Aerial crown-view tile of a tropical tree (Barro Colorado Island, Panama), acquired 20250715:
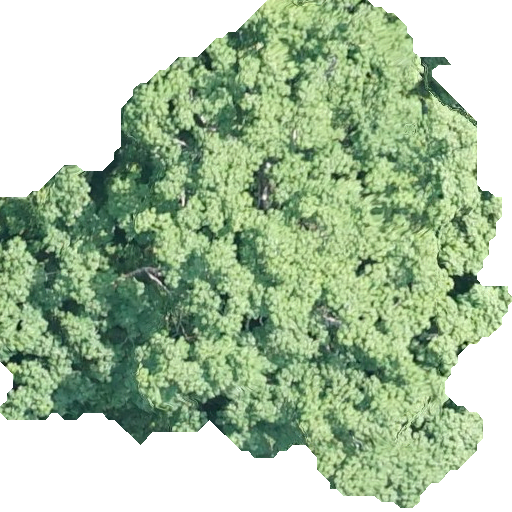
Species: Pseudobombax septenatum
GBIF accepted scientific name: Pseudobombax septenatum
Crown area: 276.145 m²